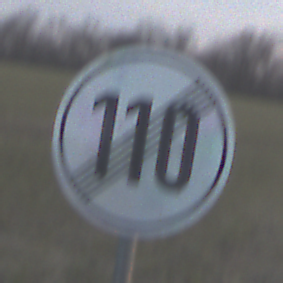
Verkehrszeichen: EndeGeschwindigkeit110
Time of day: SunriseSunset
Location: Outdoor (Nature)
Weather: PartlyCloudy
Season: NotSpecified
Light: Natural